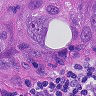
Metastatic tissue present: yes